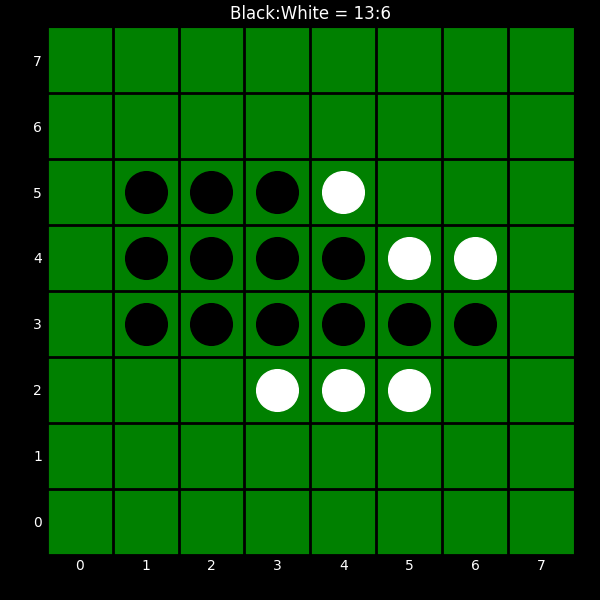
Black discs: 13
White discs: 6